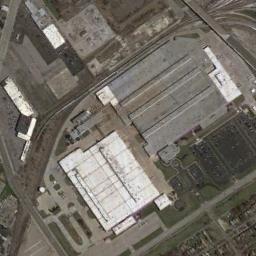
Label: industrial_area